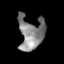
Tissue: lung
Cell type: Myeloid cells
Senescence score: 0.1836
Nuclear area (px): 785
Mean DAPI intensity: 135.316